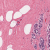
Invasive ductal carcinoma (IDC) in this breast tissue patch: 0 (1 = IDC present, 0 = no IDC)